Question: I want to use <URL> as a library project in my android studio project.
I tried to do it by copying into pre-created "library" folder in my project and then to add it to project in "Project Structure". But it's not working somehow.
Could anyone give a very specific step-by-step tutorial on how to do that in android studio 0.3.6?

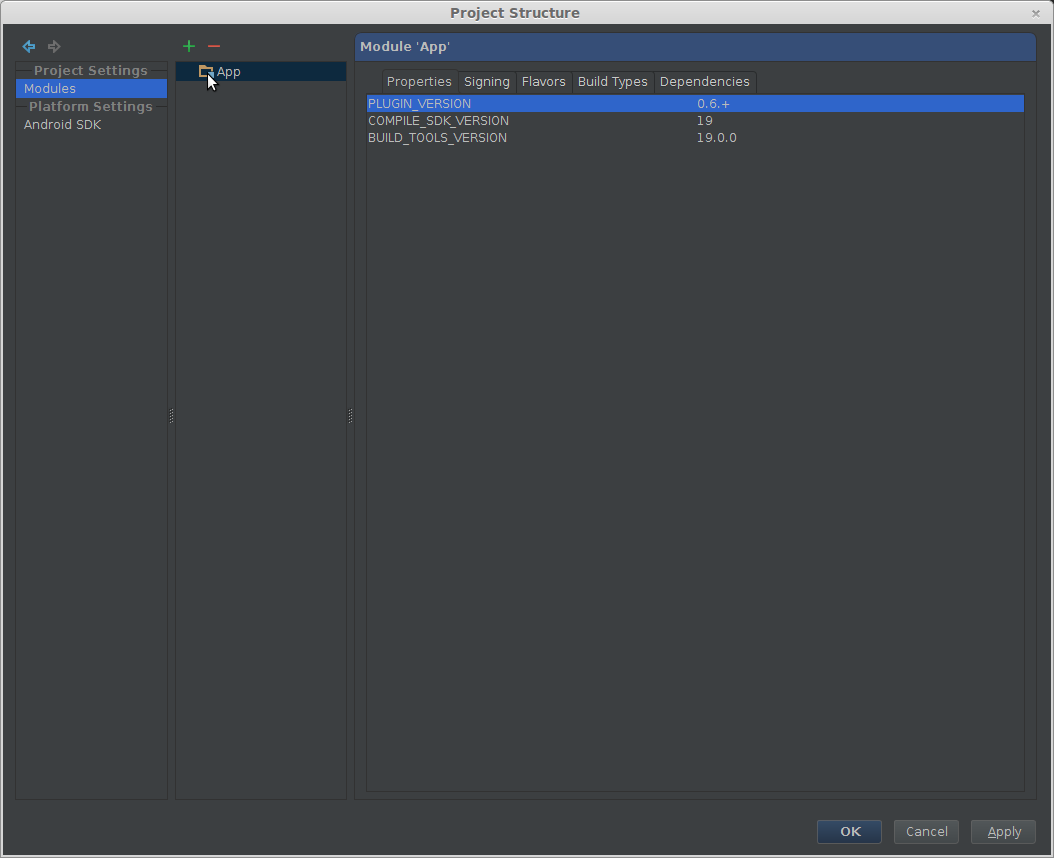
Answer: If you're importing a library as source code into a Gradle-based project, then at the moment there's no super-easy way to do it (sorry, it's on the to-do list, see <URL> so you'll have to author your own build file for the library. Actually, it might be easier to use the New Module wizard to set up the build file and directory structure, then you can trim it down and copy the files over. This set of steps should get you up and running. It seems like a lot of steps but it should hopefully go pretty quick.
1. From the File menu, choose New Module...
2. From the wizard that comes up, choose Android Library
3. From the next page of the wizard, give it the module name HoloCircularProgressBar, and uncheck the options for Create custom launcher icon and Create activity.
4. Click Finish on the wizard.
It should add the new module to your project, so you'll end up with something like this:

1. Delete everything inside the src/main folder.
2. Now copy AndroidManfiest.xml, ic_launcher-web.png, res, and src from the HoloCircularProgressBar source into the src/main folder.
3. Rename the src folder that you just copied into src/main to java.
4. The New Module wizard left some things in the build.gradle file in your HoloCircularProgresBar module/directory (make sure you're editing that one, not the one for your main app module) we don't need. Remove the dependencies block and the release block.
At this point you should hopefully be able to build successfully. Now if you want to actually use the module:
1. Go to File > Project Structure... > Modules > Your main module > Dependencies.
2. Click on the + button to add a dependency, choose Module dependency, and select HoloCircularProgressBar from the list.
Now 'import' statements and usages of the library should work, and you should be good to go.